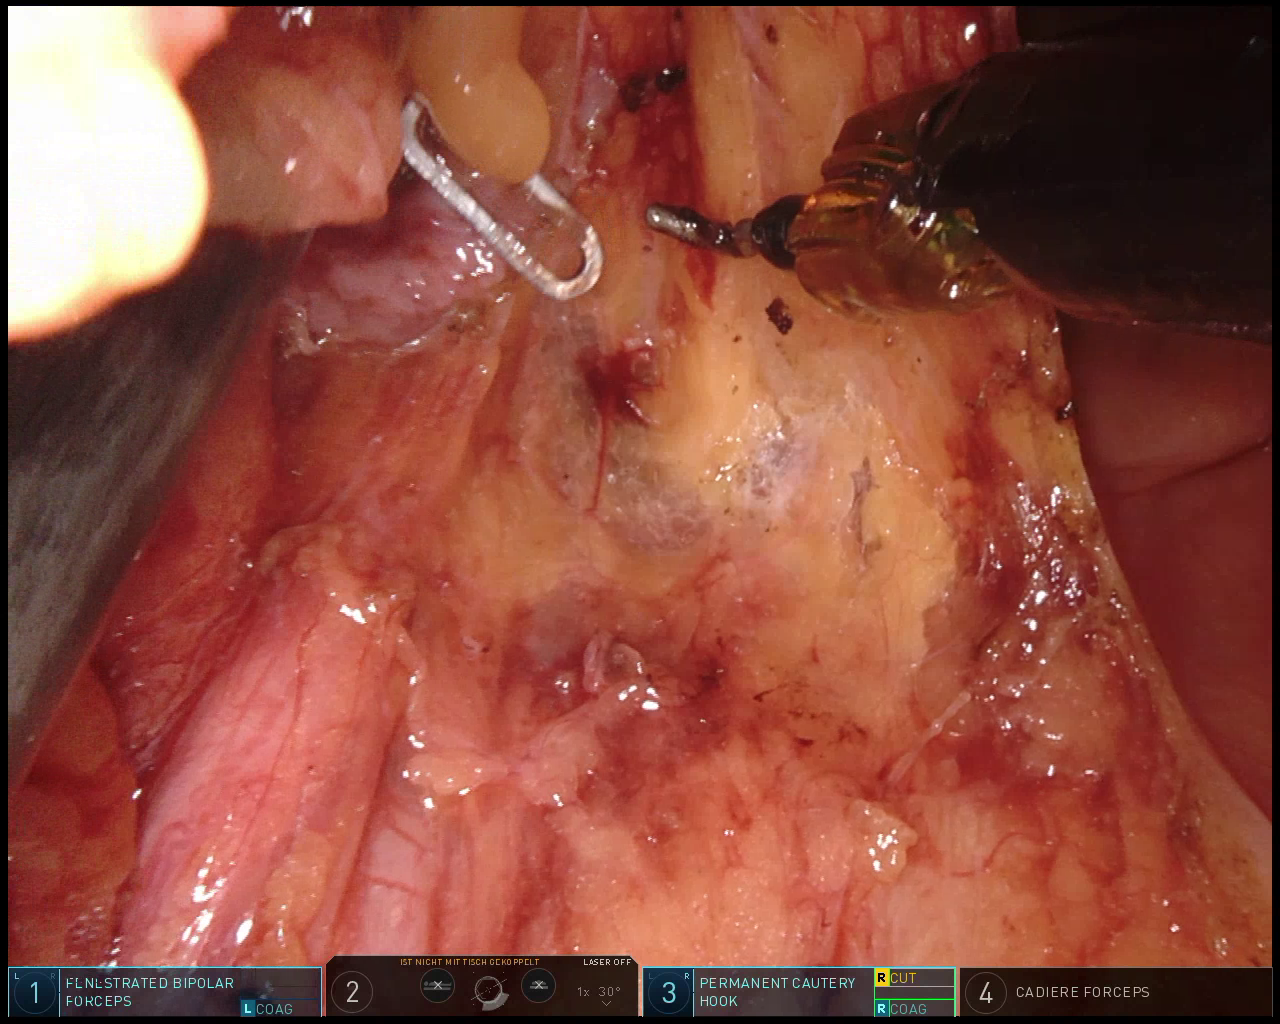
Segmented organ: ureter
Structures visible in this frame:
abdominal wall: no
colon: no
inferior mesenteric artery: no
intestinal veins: no
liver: no
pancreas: no
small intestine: no
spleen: no
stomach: no
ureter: yes
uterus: no
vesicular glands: no